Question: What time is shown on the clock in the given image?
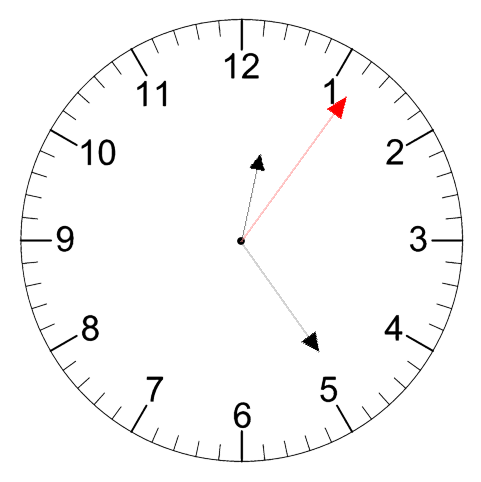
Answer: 12:24:06